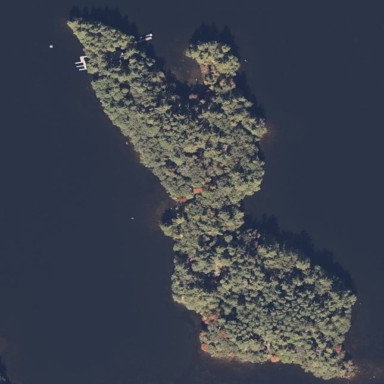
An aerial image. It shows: Islet.